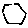
Label: hexagon